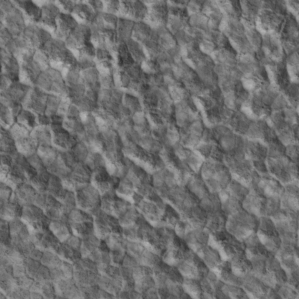
Label: non_frost